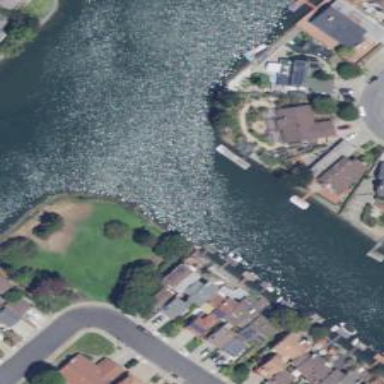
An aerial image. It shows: Dock located along the waterway.